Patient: sex M, age 68
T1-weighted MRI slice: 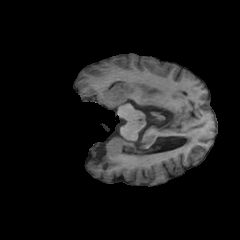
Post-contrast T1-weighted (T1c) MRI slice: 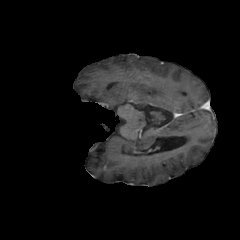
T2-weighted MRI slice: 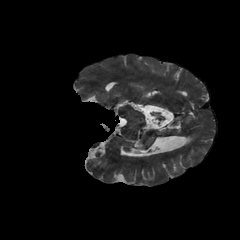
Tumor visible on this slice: no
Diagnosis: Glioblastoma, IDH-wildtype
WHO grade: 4